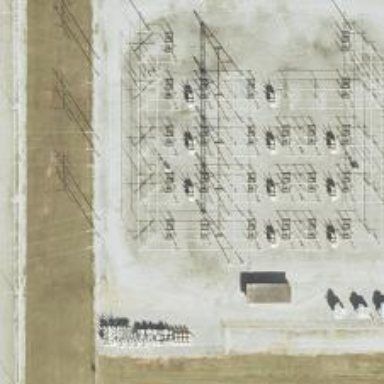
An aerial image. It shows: Switch used for power control.